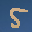
Label: 5